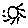
Label: sun